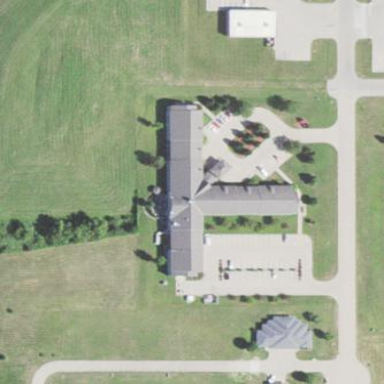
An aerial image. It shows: Nursing home building.